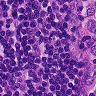
Metastatic tissue present: yes